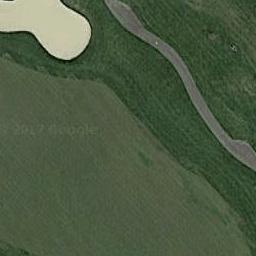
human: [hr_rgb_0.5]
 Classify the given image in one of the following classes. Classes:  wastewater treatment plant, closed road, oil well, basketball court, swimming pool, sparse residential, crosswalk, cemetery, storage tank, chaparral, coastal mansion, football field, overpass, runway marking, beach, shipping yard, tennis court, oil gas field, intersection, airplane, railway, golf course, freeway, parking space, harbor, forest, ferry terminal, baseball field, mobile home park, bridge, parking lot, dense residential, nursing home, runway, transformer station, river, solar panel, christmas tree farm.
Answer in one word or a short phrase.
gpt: golf course